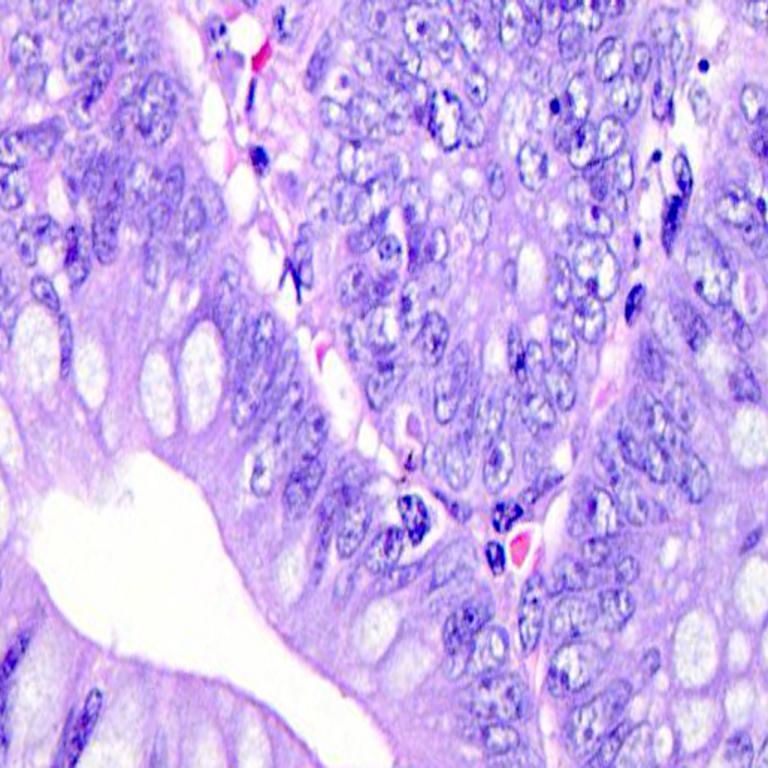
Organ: colon
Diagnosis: adenocarcinomas